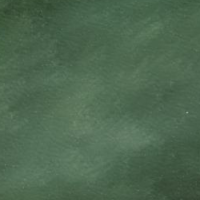
EUNIS habitat code: 14
Species observed at this site:
Numenius arquata
Corvus corone
Podiceps cristatus
Fulica atra
Anas crecca
Alcedo atthis
Chroicocephalus ridibundus
Phylloscopus collybita
Larus michahellis
Cygnus olor
Pica pica
Phoenicurus ochruros
Phoenicurus phoenicurus
Panurus biarmicus
Cyanistes caeruleus
Anas platyrhynchos
Sturnus vulgaris
Aythya fuligula
Fringilla coelebs
Turdus merula
Columba palumbus
Parus major
Hirundo rustica
Mergus merganser
Milvus migrans
Anser anser
Calidris pugnax
Phylloscopus trochilus
Motacilla alba